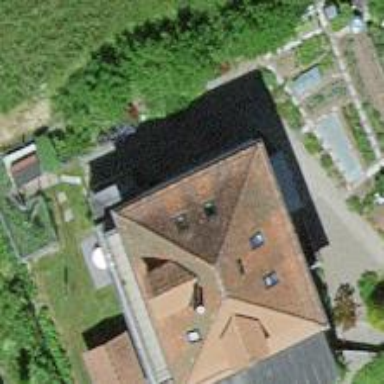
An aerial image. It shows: House with hipped roof.